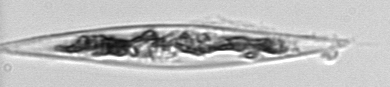
Label: Pleurosigma